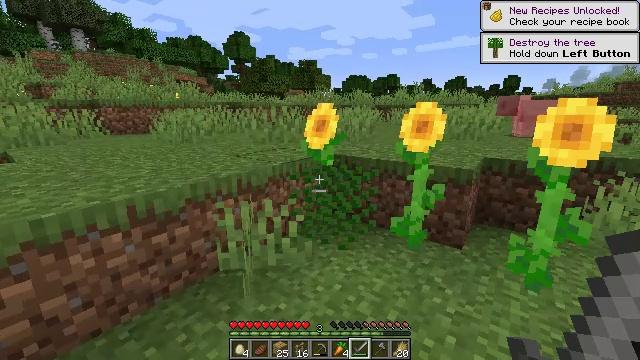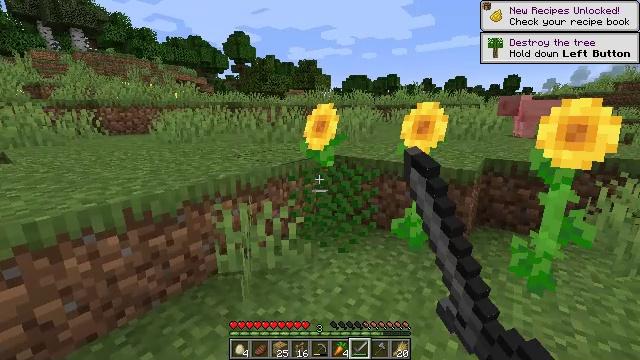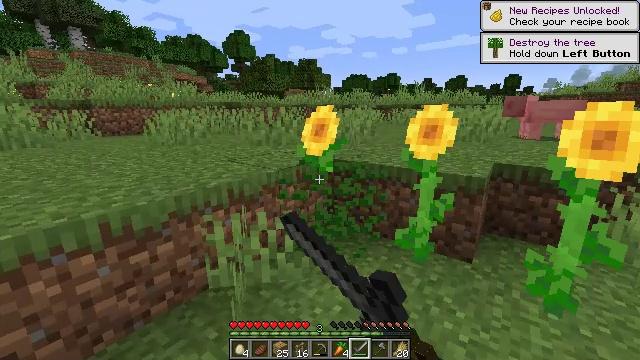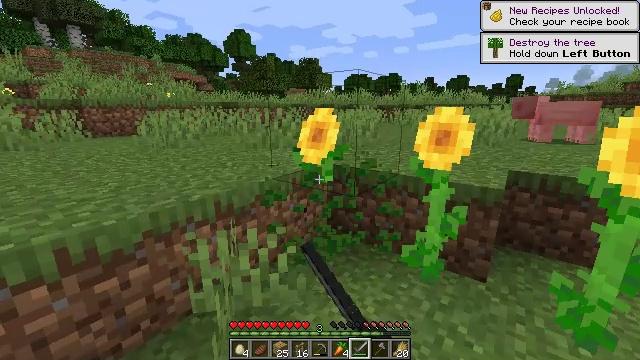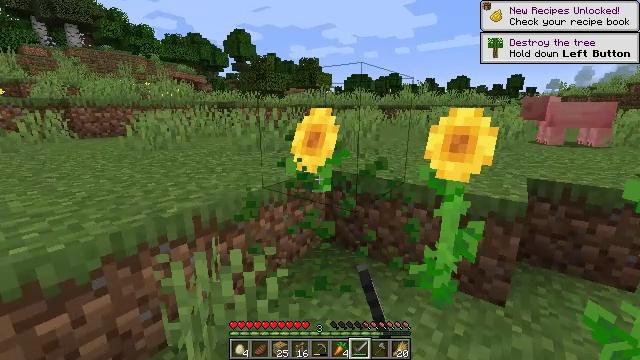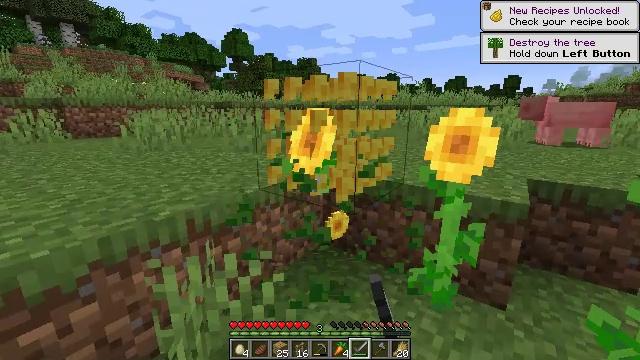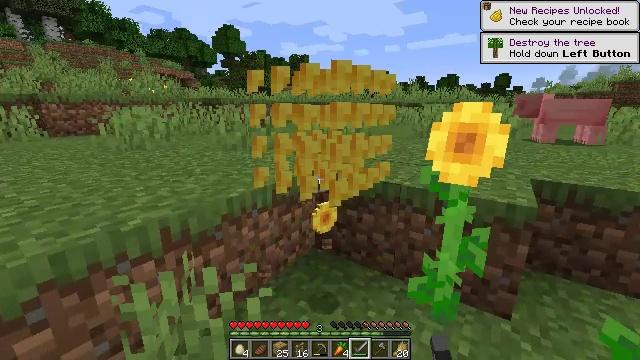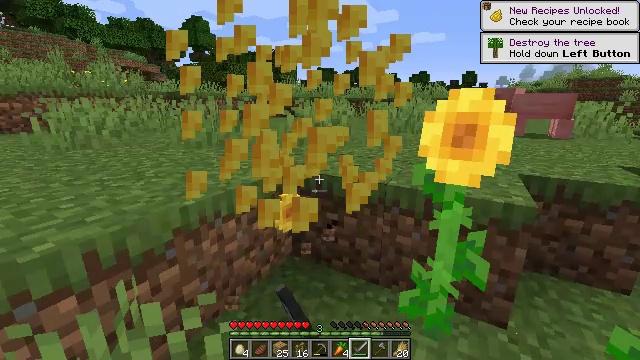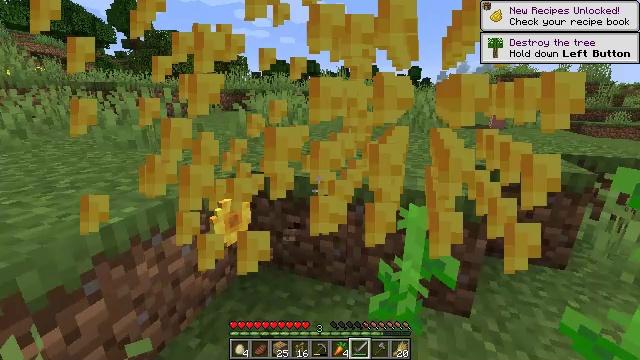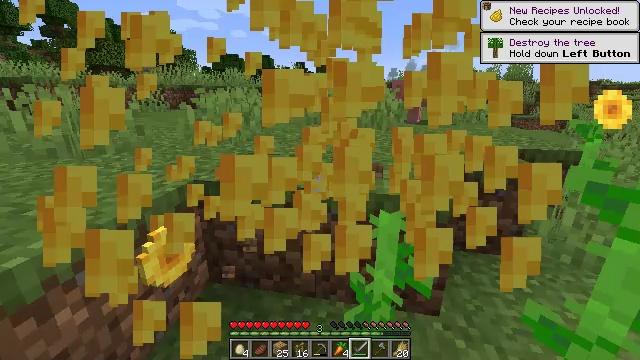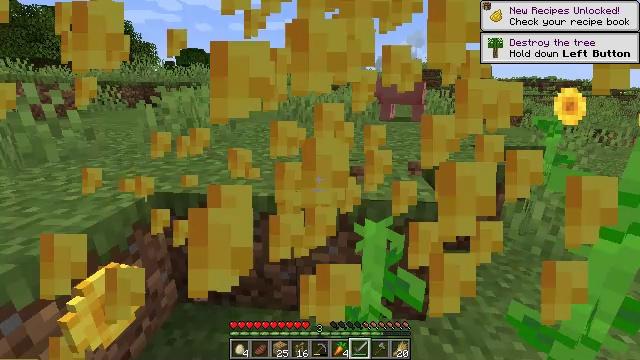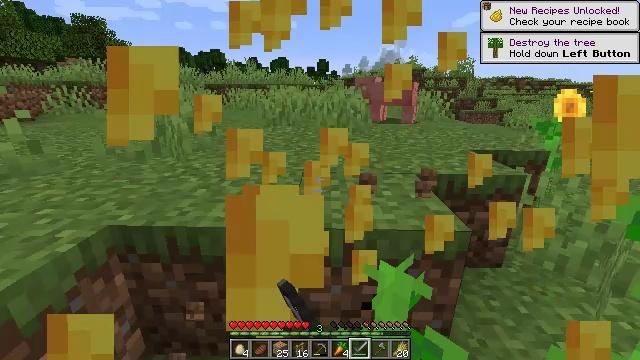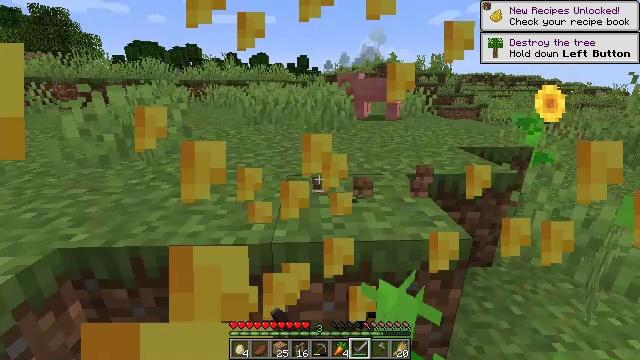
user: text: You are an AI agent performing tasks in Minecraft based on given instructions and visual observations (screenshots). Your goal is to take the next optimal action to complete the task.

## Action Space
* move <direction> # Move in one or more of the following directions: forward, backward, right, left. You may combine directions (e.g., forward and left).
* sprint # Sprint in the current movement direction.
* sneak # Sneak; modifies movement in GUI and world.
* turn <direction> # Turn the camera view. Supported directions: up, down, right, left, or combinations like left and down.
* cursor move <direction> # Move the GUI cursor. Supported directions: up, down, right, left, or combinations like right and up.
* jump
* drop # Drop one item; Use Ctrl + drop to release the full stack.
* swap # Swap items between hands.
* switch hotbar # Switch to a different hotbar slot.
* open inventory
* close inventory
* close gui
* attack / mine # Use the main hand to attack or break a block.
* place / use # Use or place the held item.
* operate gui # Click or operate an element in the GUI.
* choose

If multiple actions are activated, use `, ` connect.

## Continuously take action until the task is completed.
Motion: motion action
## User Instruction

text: Break the sunflower to collect it.
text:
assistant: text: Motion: move forward, attack / mine
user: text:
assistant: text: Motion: move forward, attack / mine
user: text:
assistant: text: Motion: move forward, attack / mine
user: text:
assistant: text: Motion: move forward
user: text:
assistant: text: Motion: move forward
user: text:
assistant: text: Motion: move forward, turn right, attack / mine
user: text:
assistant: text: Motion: move forward, turn right and down, attack / mine
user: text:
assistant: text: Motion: move forward, turn right and down, attack / mine
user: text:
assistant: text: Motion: move forward, turn right, attack / mine
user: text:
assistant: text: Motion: move forward, turn right, attack / mine
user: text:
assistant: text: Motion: move forward, turn right, attack / mine
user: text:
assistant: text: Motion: move forward, turn right, attack / mine
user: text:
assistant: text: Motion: attack / mine